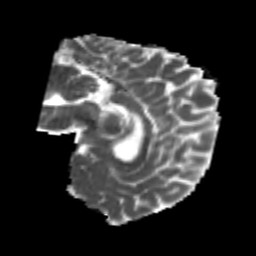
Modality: MD
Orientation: sagittal
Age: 20
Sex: male
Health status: healthy
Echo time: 0.074 s